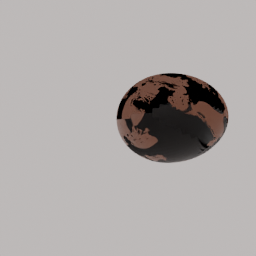
Label: nature